Question: I saw this page for adding a virtual attribute: <URL>
Model:
'''
class AdGroupKeywordSearch extends AdGroupKeyword
{
public $keyword;
public function getKeyword() {
return $keyword;
}
'''
View:
'''
<?= GridView::widget([
'filterModel' => $searchModel,
'columns' => [
[
'attribute' => 'keyword.keyword',
'''
Controller:
'''
public function actionIndex()
{
$searchModel = new AdGroupKeywordSearch();
'''
It works to display the relation, but it doesn't show a text box to enter values.

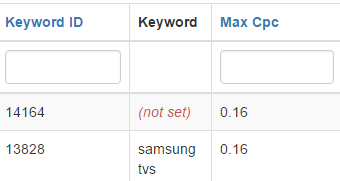
Answer: I had to add to the search model:
'''
public function attributes()
{
// add related fields to searchable attributes
return array_merge(parent::attributes(), ['keyword.keyword']);
}
'''
and
'''
public function rules() {
return [
[['keyword.keyword'], 'string'],
'''
instead of '[['keyword'], 'string'],'
This got the text box to display. To get the search to work, I had to use in the controller (or data provider)
'''
$query = AdGroupKeyword::find()->joinWith('keyword');
'''
instead of
'''
$query = AdGroupKeyword::find()->with('keyword');
'''
and
'''
$query->andFilterWhere(['like', 'keyword', $searchModel->getAttribute('keyword.keyword')]);
'''
instead of
'''
$query->andFilterWhere(['like', 'keyword', $searchModel->keyword]);
'''
Very odd that you have to use 'keyword.keyword' and cannot just use a virtual attribute like 'keyword'.